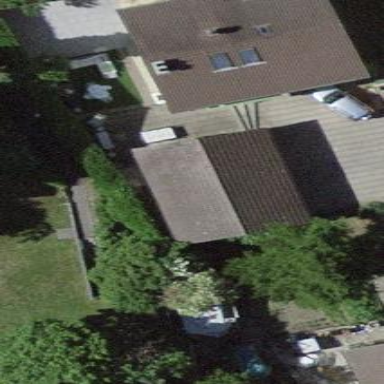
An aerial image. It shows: Garage building.